Field crop: maize
Growth stage: 2
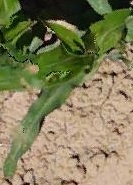
Species: maize